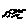
Label: bird